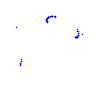
Particle: proton